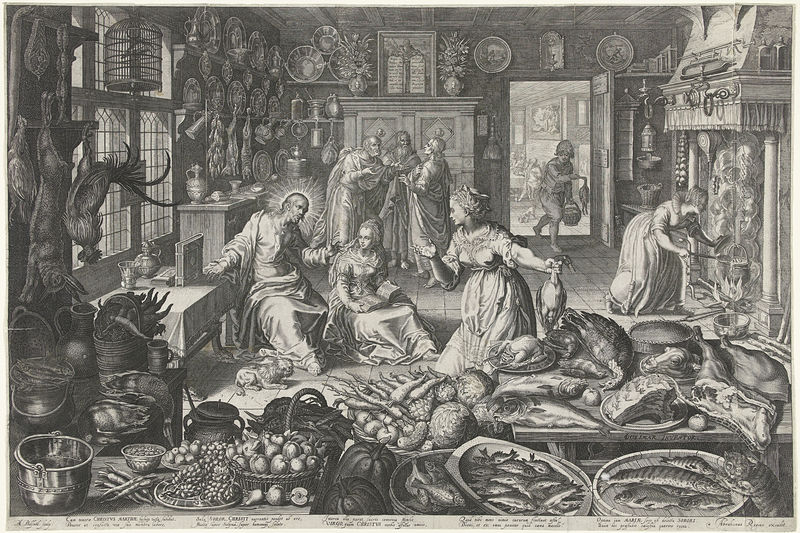
Titel: Christus bij Maria en Martha
Künstler: Boëtius Adamsz. Bolswert
Standort: Amsterdam
Institution: Rijksmuseum
Schlagwörter: tiere, wild, küche, jesus, kochen